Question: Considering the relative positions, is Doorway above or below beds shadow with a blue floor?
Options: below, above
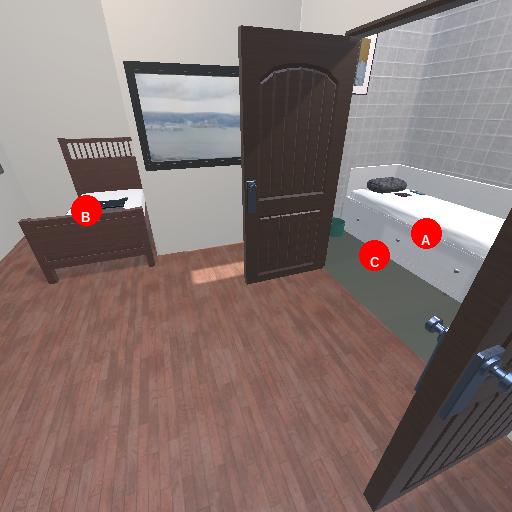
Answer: below